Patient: sex M, age 69
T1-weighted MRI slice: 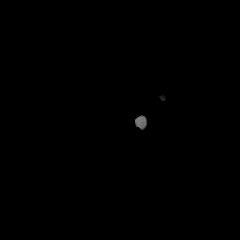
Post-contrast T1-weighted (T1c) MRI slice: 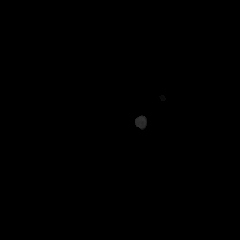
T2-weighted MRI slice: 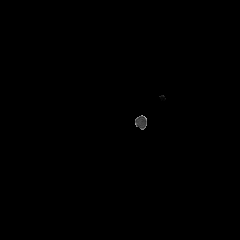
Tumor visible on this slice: no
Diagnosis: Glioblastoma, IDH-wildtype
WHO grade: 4